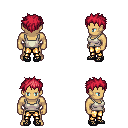
a pixel art fantasy rpg character, male body template, human, tanned skin, white pirate shirt, gold greaves, ruby red bedhead hairstyle, ghillies, four views (front, back, left, right), 2x2 character sprite sheet, small pixel art, hard edges, no anti-aliasing